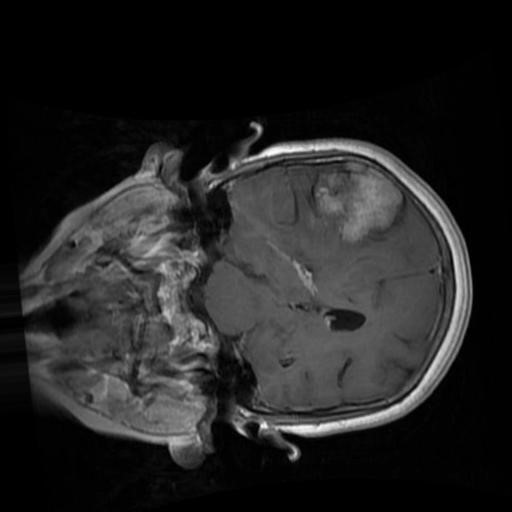
Label: brain_menin